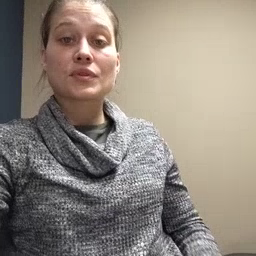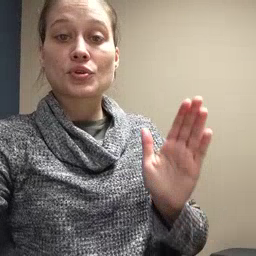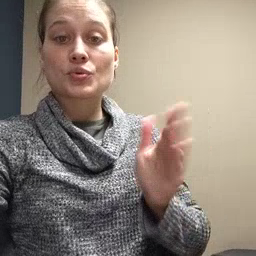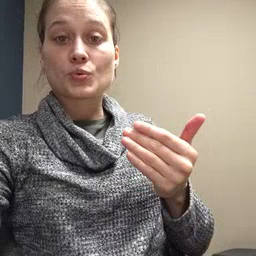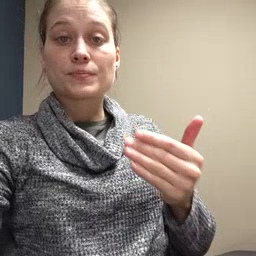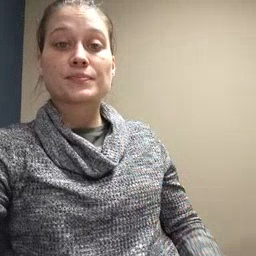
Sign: room